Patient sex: M
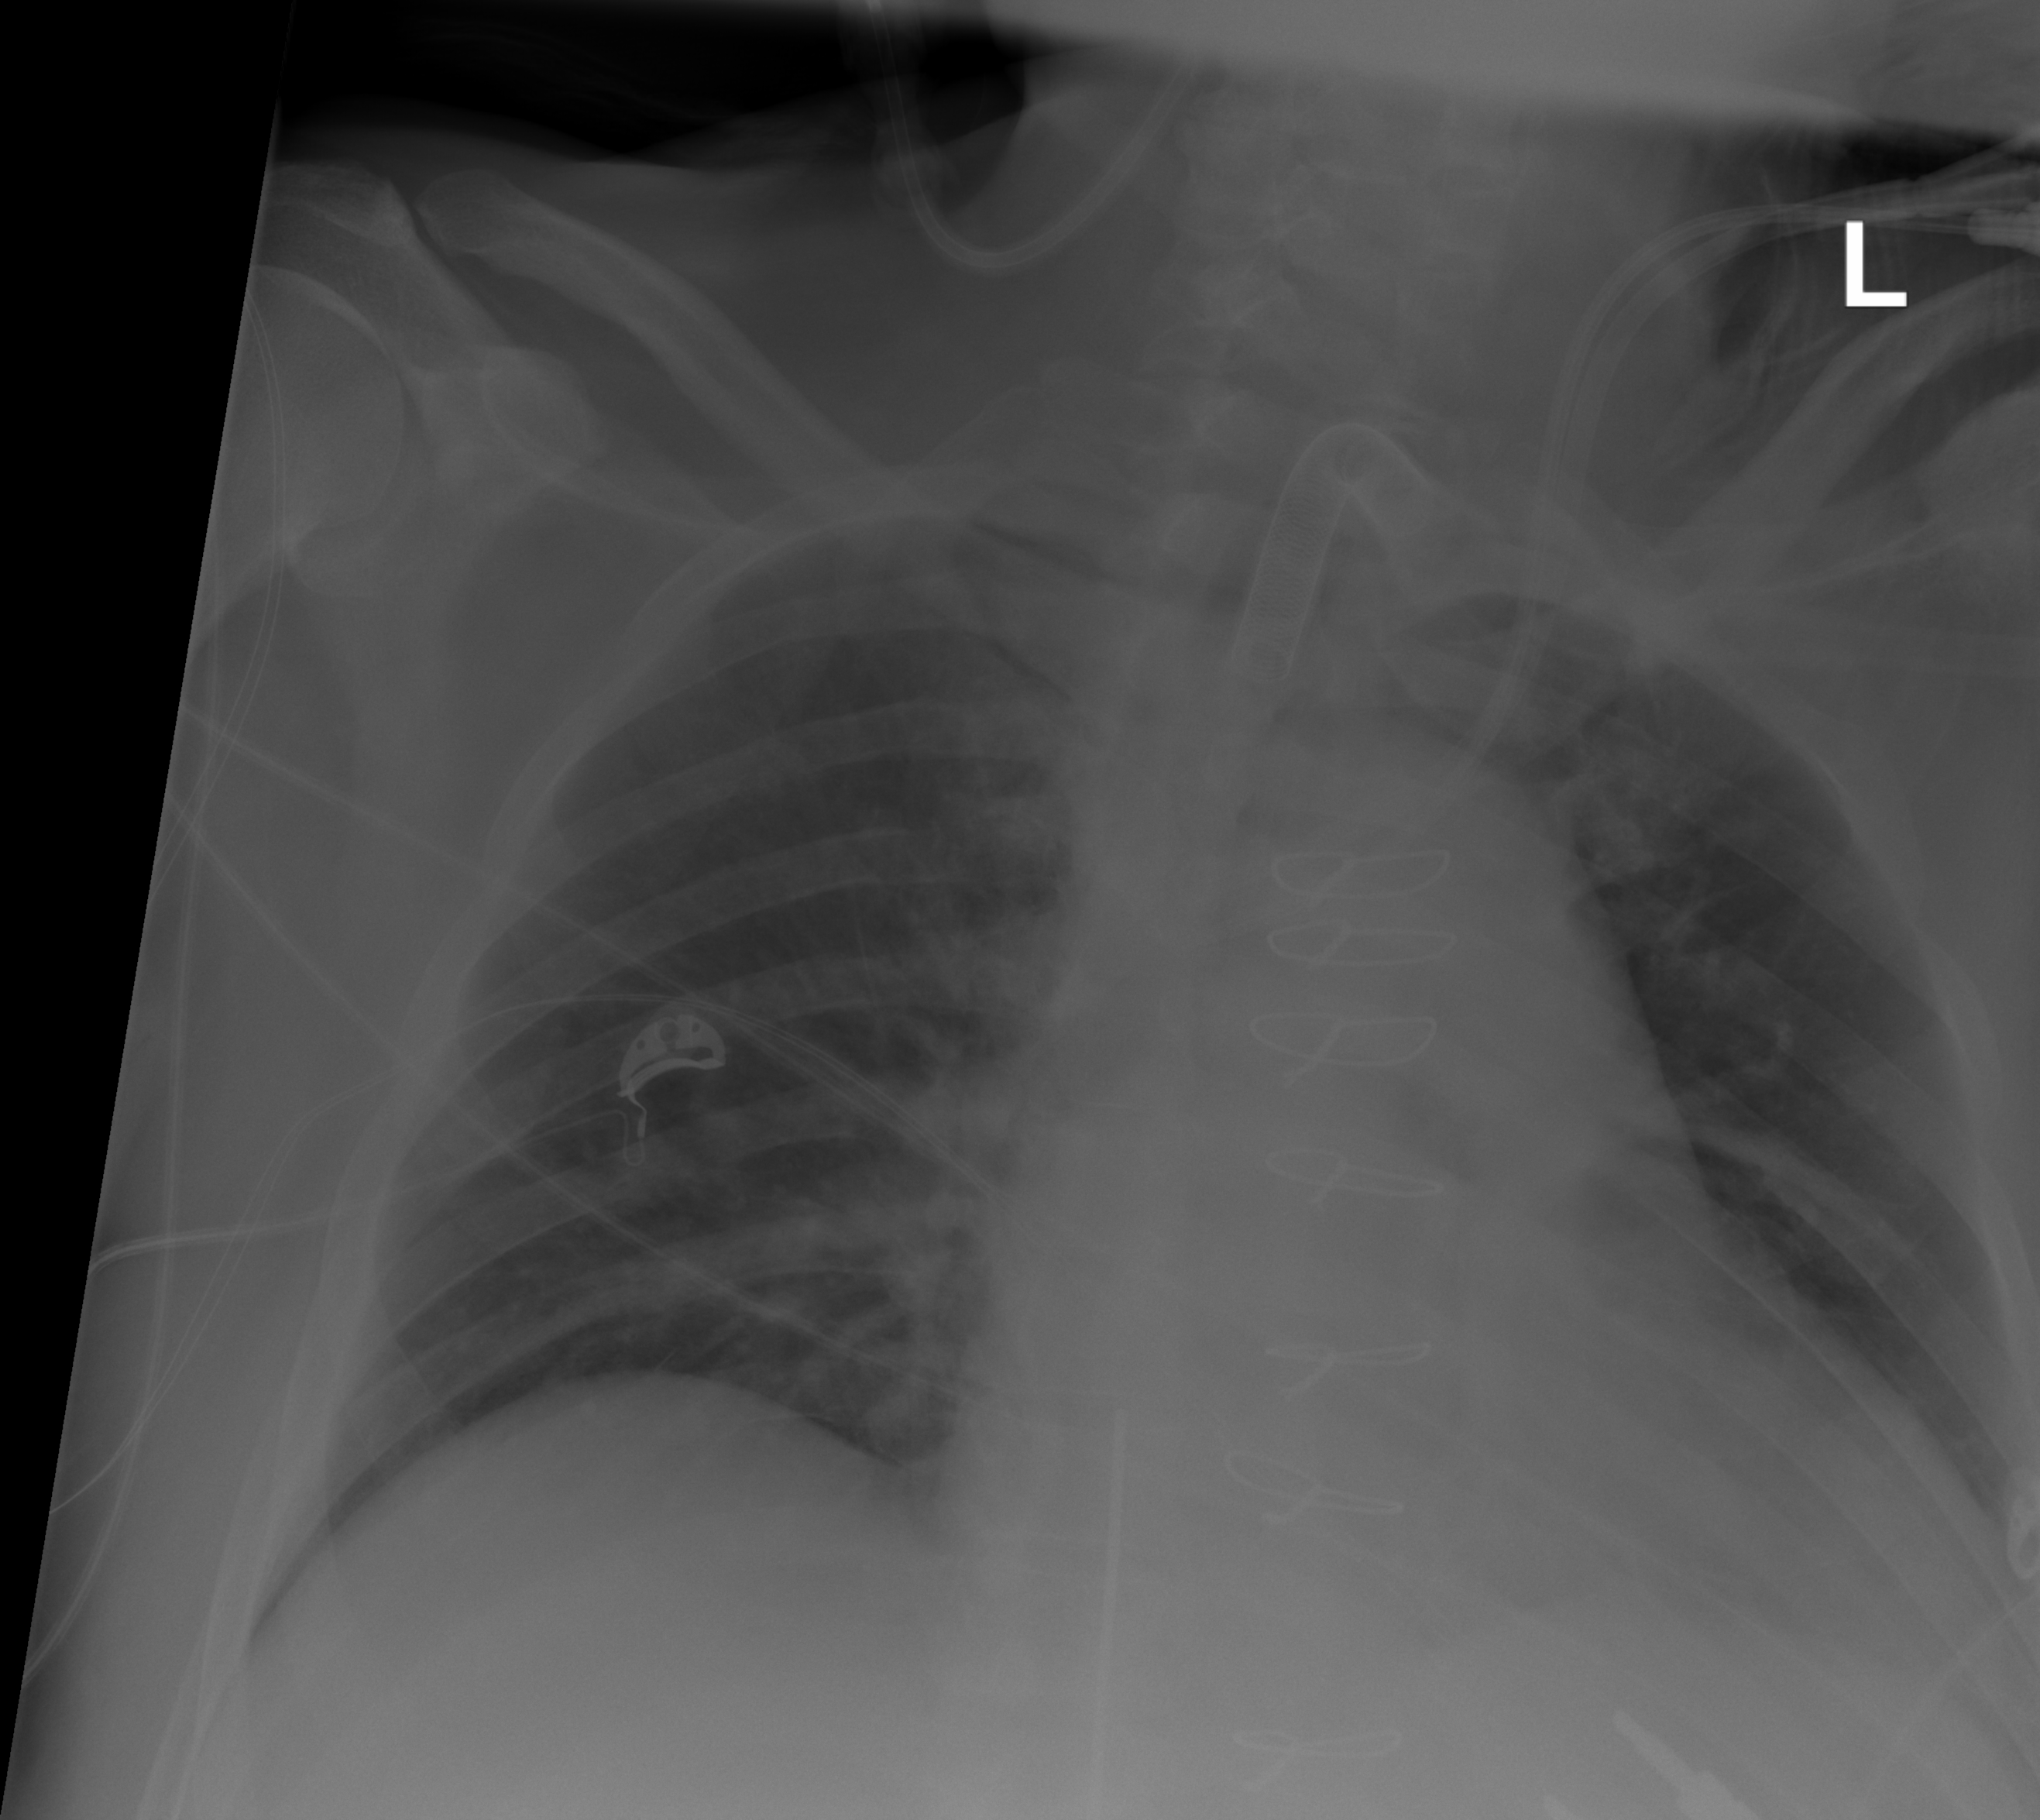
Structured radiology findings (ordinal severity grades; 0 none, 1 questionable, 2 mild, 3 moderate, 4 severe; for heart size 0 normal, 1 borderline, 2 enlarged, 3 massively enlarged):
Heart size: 2
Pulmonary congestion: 0
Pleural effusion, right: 0
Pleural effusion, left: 0
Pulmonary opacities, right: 0
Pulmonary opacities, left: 0
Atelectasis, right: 0
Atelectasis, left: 2